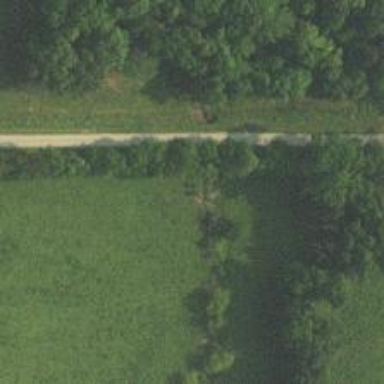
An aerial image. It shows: Culvert tunnel.